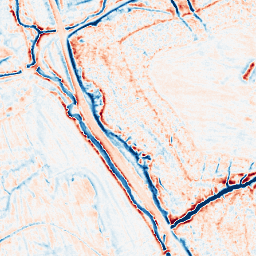
Category: edge_preserving
Decomposition family: anisotropic_diffusion
Decomposition parameters: iterations: 20
kappa: 30
gamma: 0.15
Upsampling method: linear_exact
Upsampling parameters: scale: 8
Upsampling scale: 8